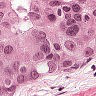
Metastatic tissue present: yes